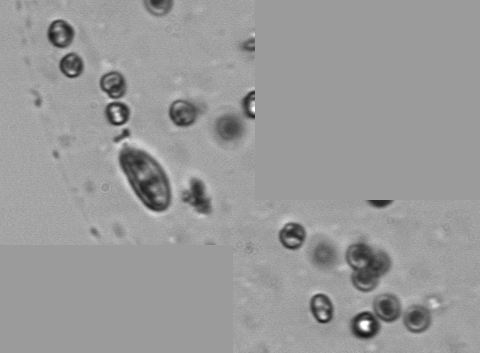
Label: Phaeocystis